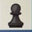
Piece: bP